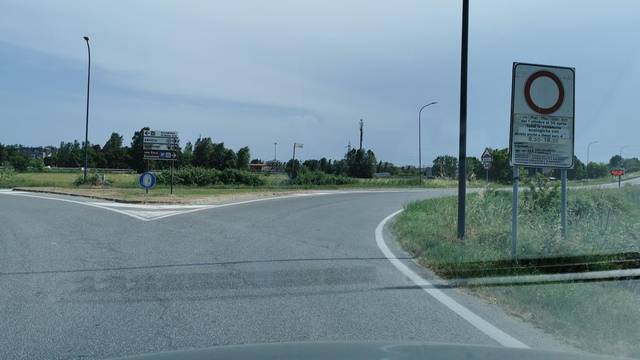
Region: Italy
Coordinates: 44.435, 12.201